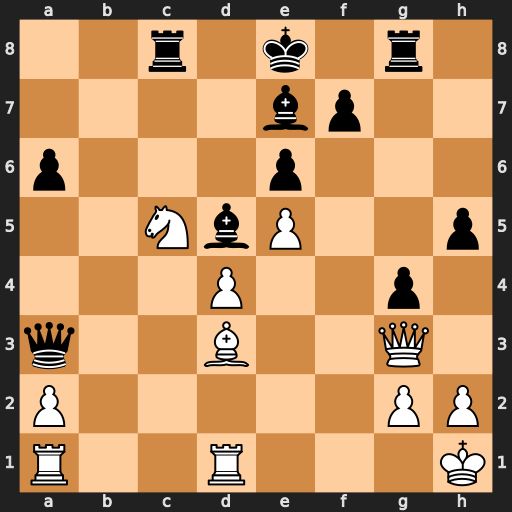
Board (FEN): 2r1k1r1/4bp2/p3p3/2NbP2p/3P2p1/q2B2Q1/P5PP/R2R3K
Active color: w
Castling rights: -
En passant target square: -
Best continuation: Bb5+ axb5 Qxa3